Aerial crown-view tile of a tropical tree (Barro Colorado Island, Panama), acquired 20240611:
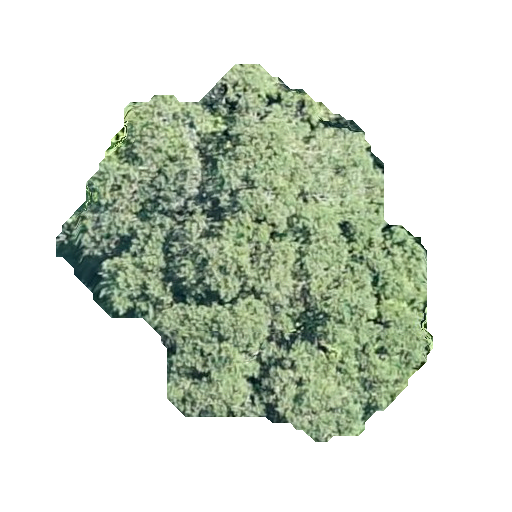
Species: Calophyllum longifolium
GBIF accepted scientific name: Calophyllum longifolium
Crown area: 145.908 m²